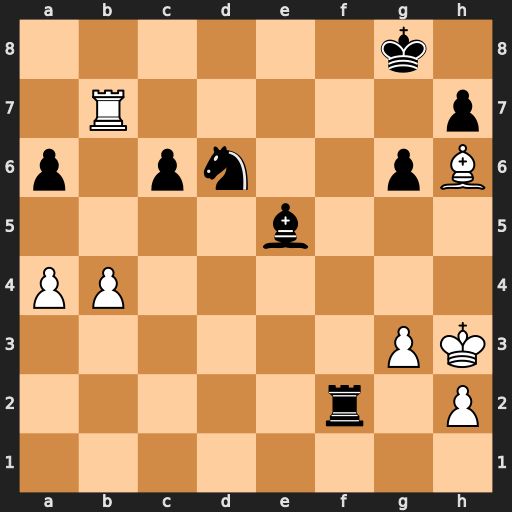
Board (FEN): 6k1/1R5p/p1pn2pB/4b3/PP6/6PK/5r1P/8
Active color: w
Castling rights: -
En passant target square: -
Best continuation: Rb8+ Kf7 Rf8+ Ke6 Rxf2